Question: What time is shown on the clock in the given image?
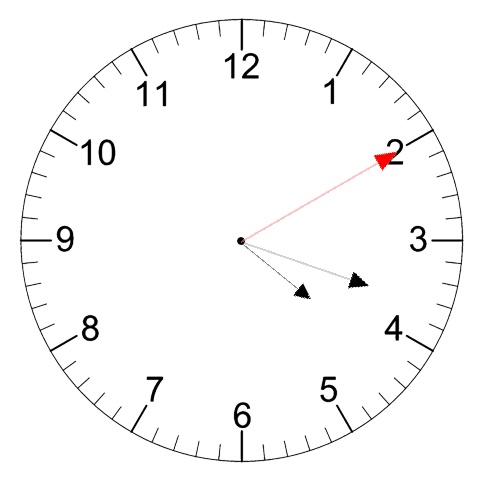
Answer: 04:18:10